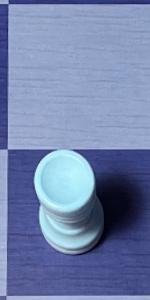
Label: Rook_White